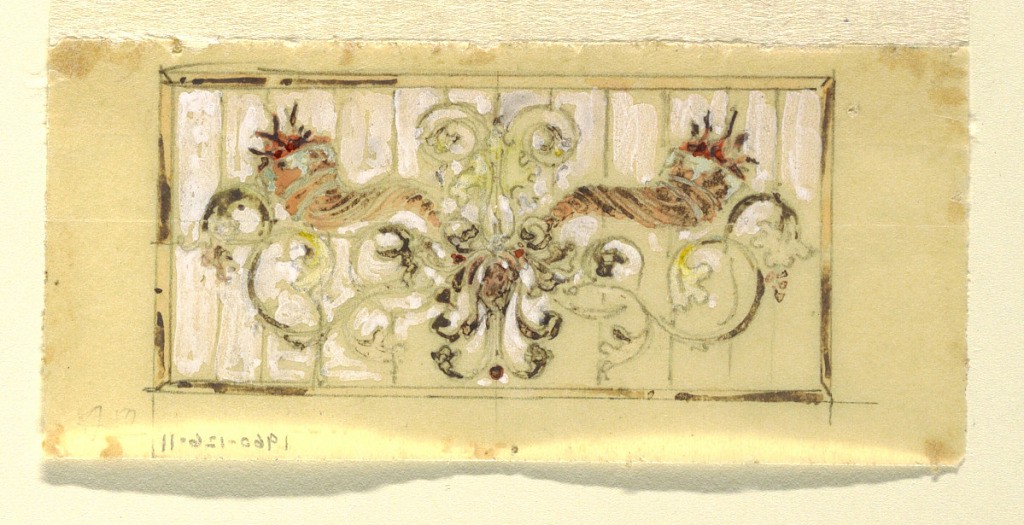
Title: Stained glass window panel
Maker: John C. Wolf
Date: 1890–1900
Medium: Brush and gouache, graphite on tracing paper
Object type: Drawing
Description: Design vertical panels with curled vines and small cornucopia.